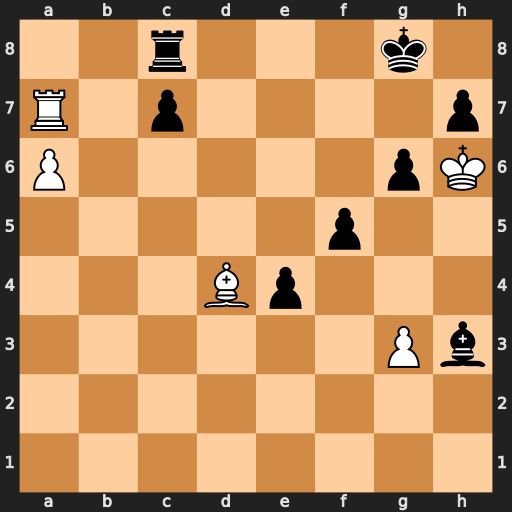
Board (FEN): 2r3k1/R1p4p/P5pK/5p2/3Bp3/6Pb/8/8
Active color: w
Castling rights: -
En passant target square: -
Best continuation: Rb7 Ra8 a7